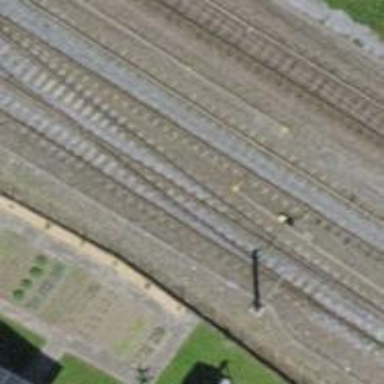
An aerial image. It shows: Railway siding with one electrified track and contact line for powering the train.